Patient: sex M, age 68
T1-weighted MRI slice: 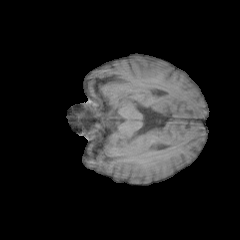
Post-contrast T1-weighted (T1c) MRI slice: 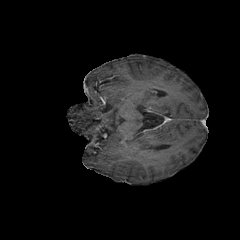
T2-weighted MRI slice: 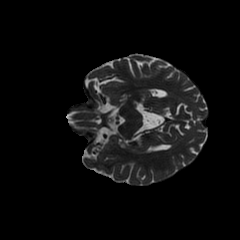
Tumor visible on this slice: no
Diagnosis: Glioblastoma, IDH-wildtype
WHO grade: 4